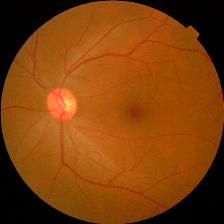
Diabetic retinopathy grade: No DR